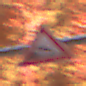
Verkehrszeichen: Ufer
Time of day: MorningAfternoon
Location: Outdoor (Urban)
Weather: Clear
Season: NotSpecified
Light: Natural